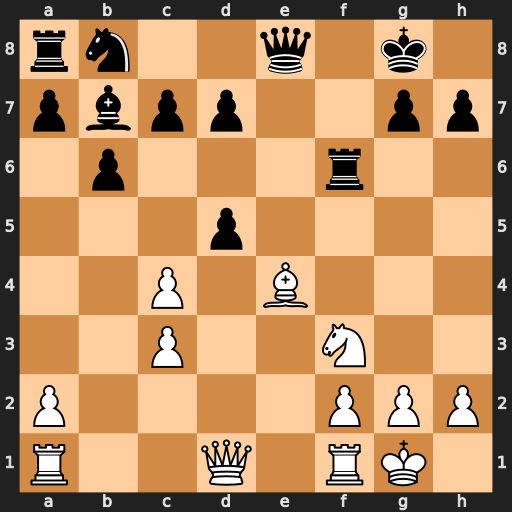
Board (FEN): rn2q1k1/pbpp2pp/1p3r2/3p4/2P1B3/2P2N2/P4PPP/R2Q1RK1
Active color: w
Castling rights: -
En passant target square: -
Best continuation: Bxd5+ Bxd5 Qxd5+ Re6 Qxa8